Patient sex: M
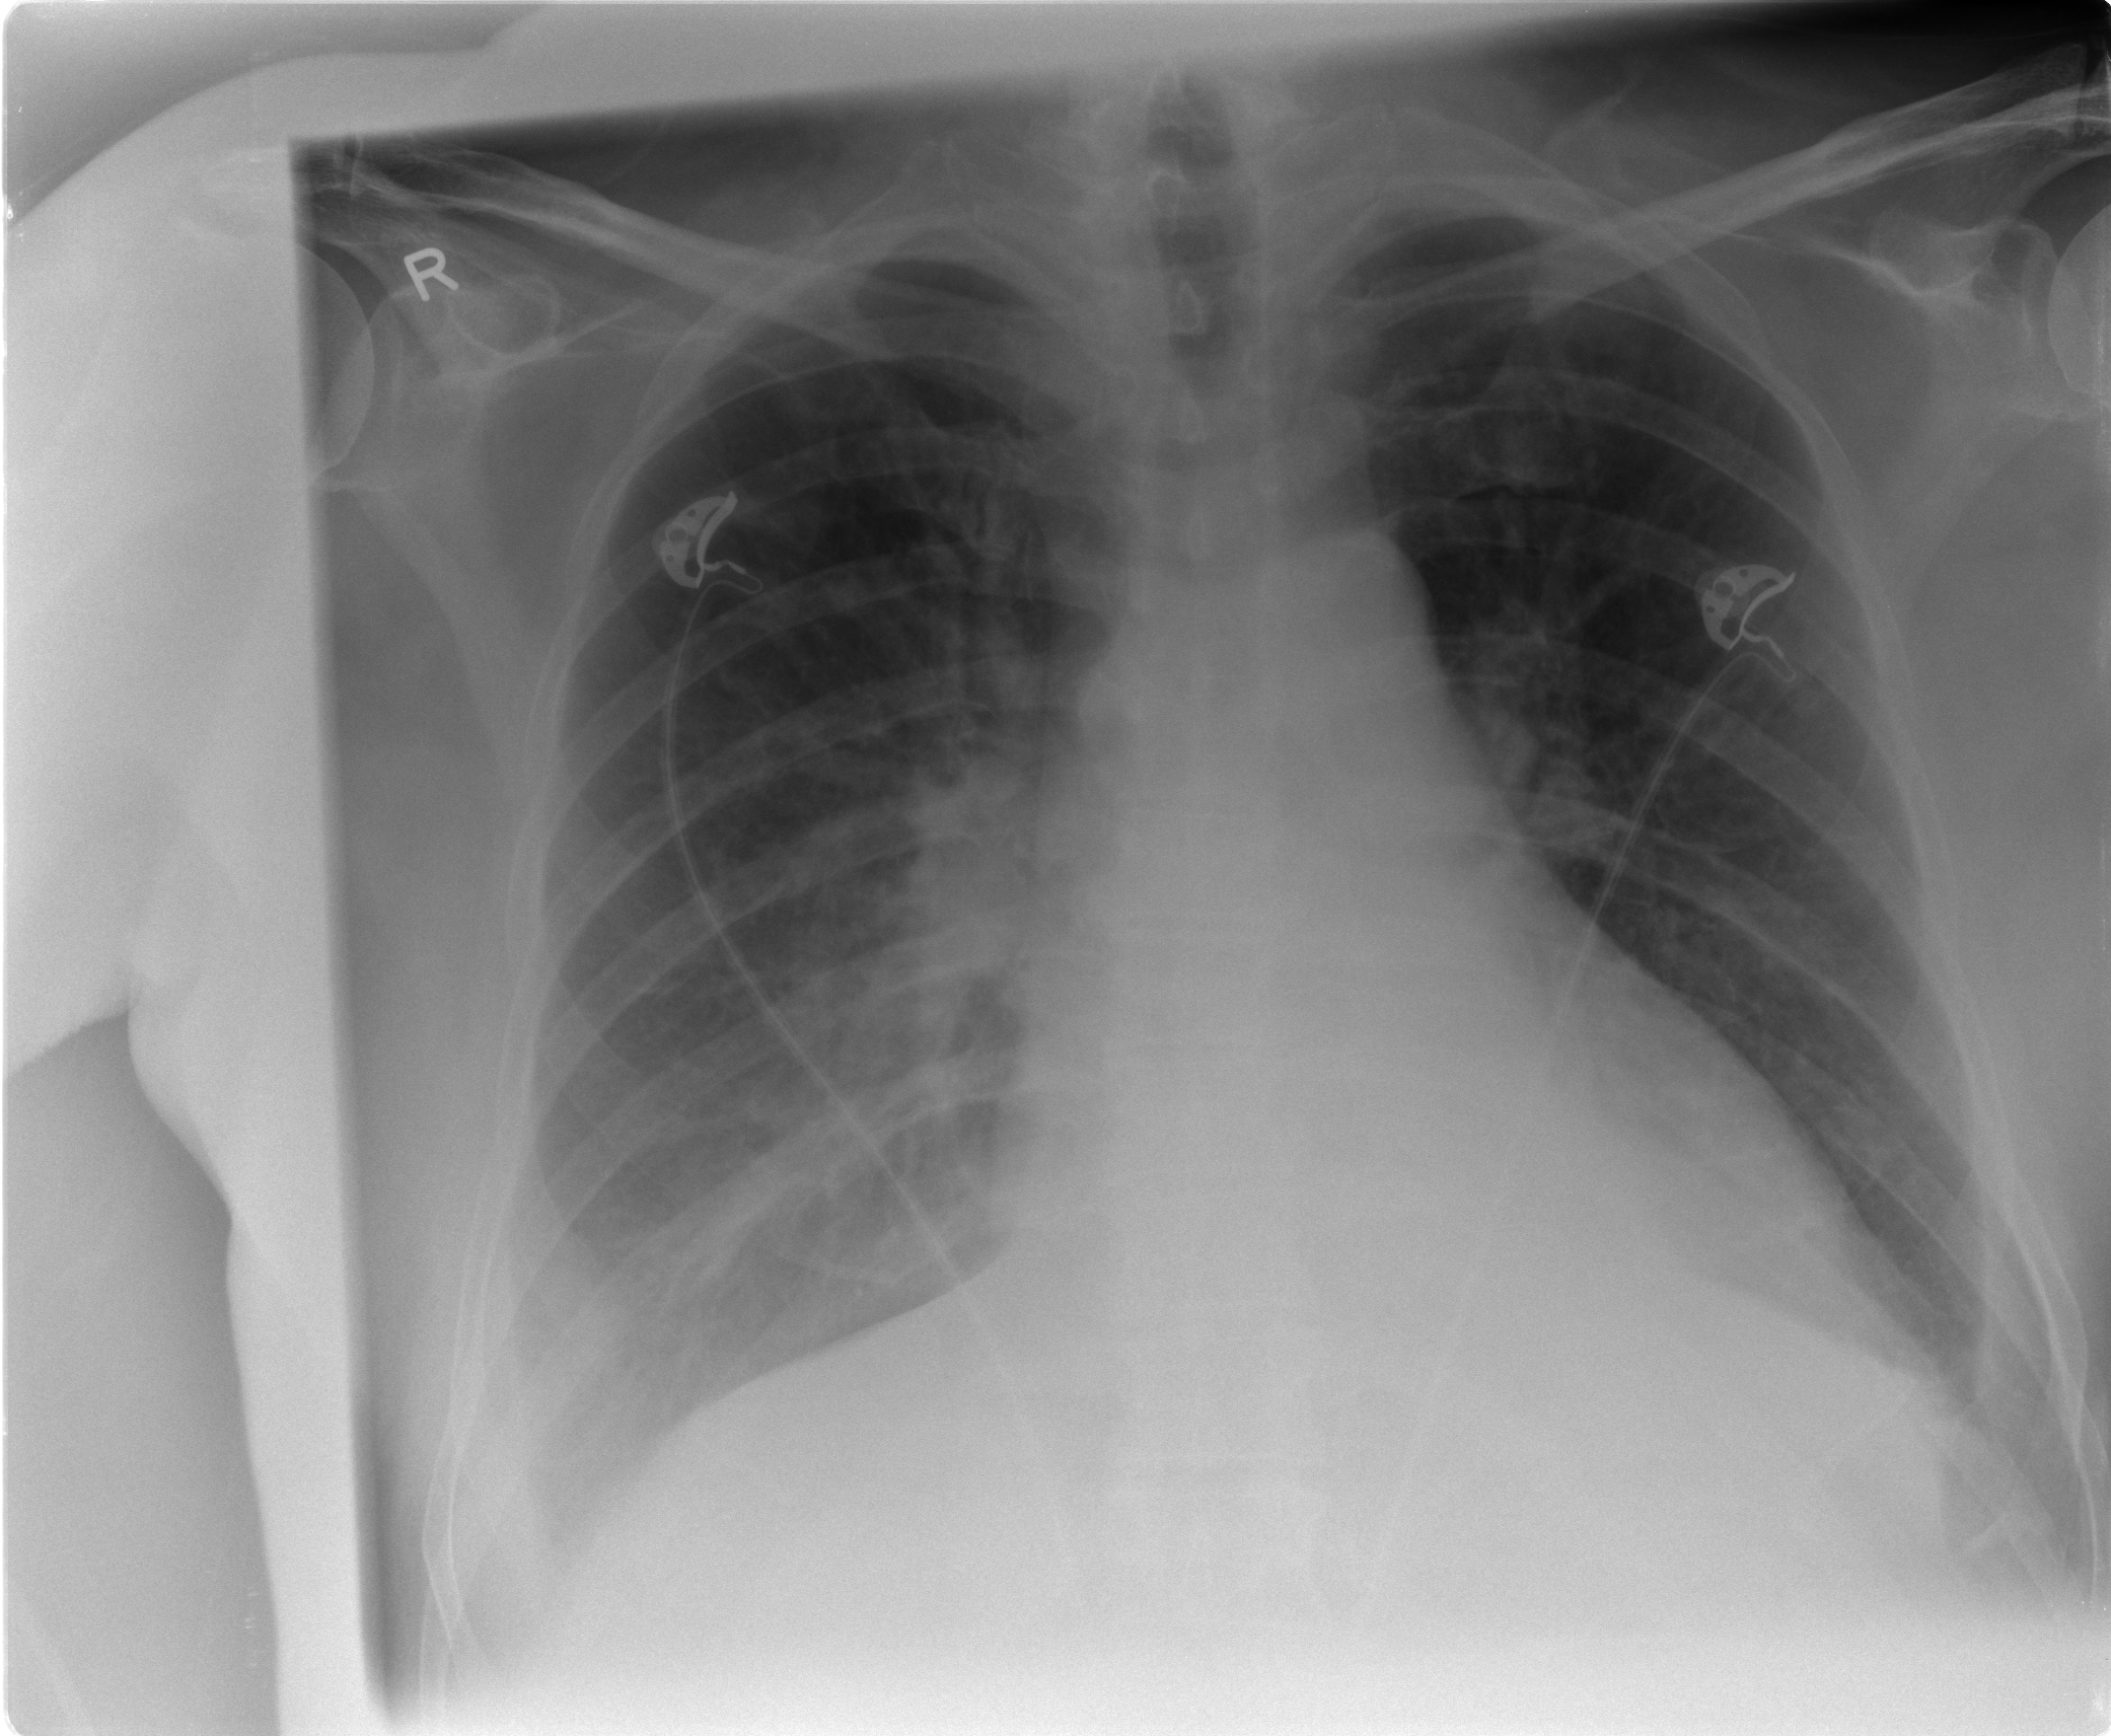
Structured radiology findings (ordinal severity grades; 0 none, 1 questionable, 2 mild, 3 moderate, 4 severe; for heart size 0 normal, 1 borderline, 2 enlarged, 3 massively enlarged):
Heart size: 1
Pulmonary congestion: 2
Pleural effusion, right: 2
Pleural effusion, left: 2
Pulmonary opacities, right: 1
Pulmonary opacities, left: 0
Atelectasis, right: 2
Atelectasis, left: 2